高一 · 立体几何学
如图, $\alpha \cap \beta=a, b \subset \alpha, c \subset \beta, b / / c$, 求证 $a / / b / / c$.

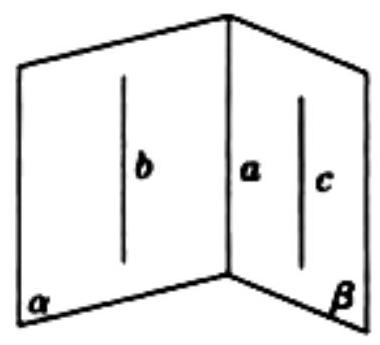
答案: 析
解析: 【分析】

首先根据线面平行的判定定理, 证得 $b / / \beta$; 再根据线面平行的性质定理证得 $b / / a$,由平行公理证得 $a / / c$, 从而证得 $a / / b / / c$.

【详解】

$\because b \subset \alpha, \alpha \cap \beta=a, \therefore b \not \subset \beta$.

$\because b / / c, c \subset \beta, \therefore b / / \beta$

$\because b \subset \alpha, \alpha \cap \beta=a$,

$\therefore b / / a, \therefore a / / c$,

$\therefore a / / b / / c$.

【点睛】

本小题主要考查线面平行的判定定理和性质定理, 考查平行公理, 属于基础题.